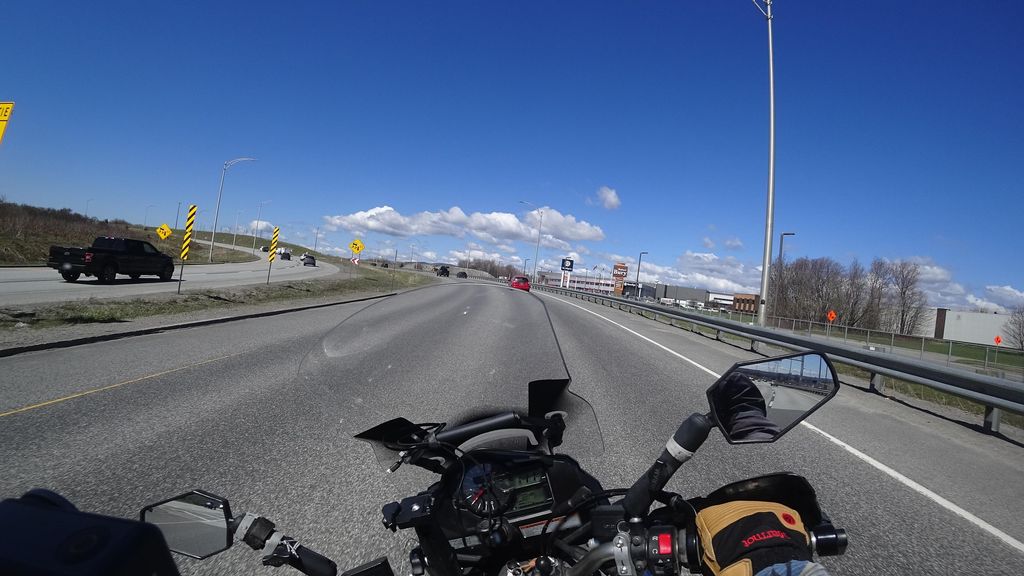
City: quebec_city